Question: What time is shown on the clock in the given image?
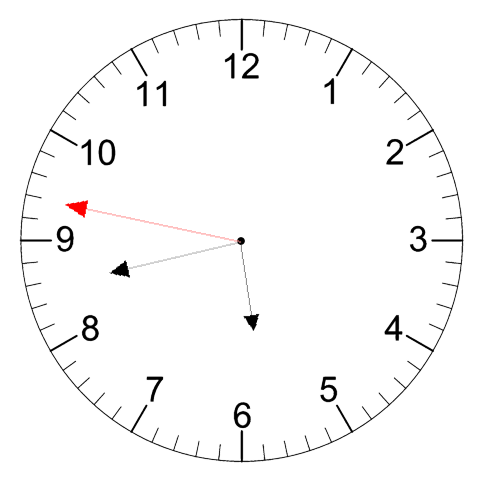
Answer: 05:42:47